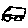
Label: car